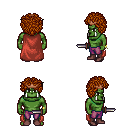
a pixel art fantasy rpg character, male body template, orc, green skin, maroon cape, magenta pants, brunette curly afro hairstyle, bronze tiara, bracelets, maroon shoes, dagger, four views (front, back, left, right), 2x2 character sprite sheet, small pixel art, hard edges, no anti-aliasing